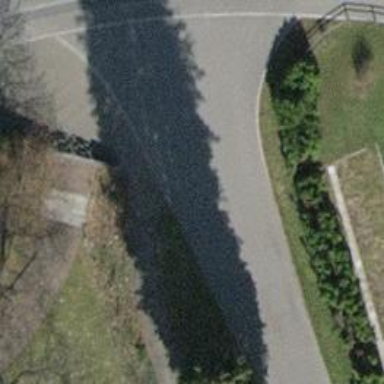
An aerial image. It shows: Smoothly paved residential road.